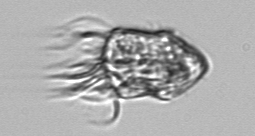
Label: Strombidium_inclinatum